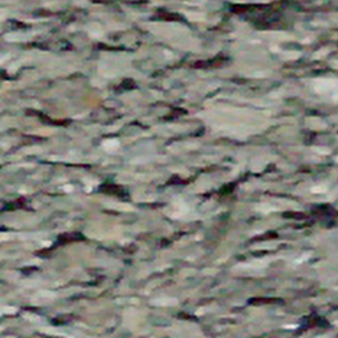
Label: other